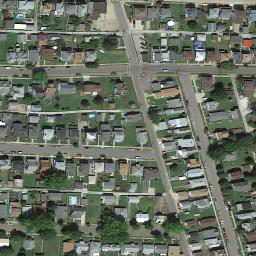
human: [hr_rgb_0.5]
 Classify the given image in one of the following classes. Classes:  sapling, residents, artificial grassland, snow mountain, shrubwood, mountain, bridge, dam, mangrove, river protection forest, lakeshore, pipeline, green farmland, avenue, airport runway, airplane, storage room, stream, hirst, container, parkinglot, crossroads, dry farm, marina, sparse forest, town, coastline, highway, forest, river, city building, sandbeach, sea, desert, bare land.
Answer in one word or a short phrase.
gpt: town